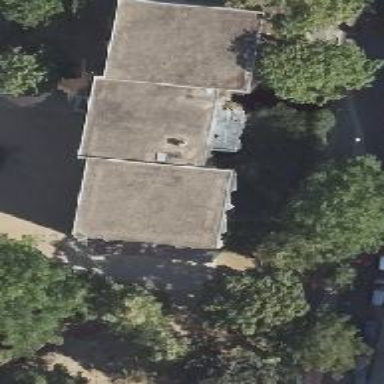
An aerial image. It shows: School building.